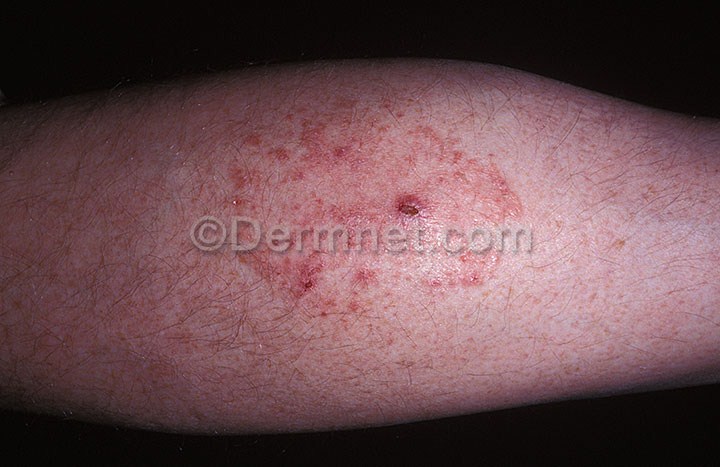
Disease: Tinea Ringworm Candidiasis and other Fungal Infections